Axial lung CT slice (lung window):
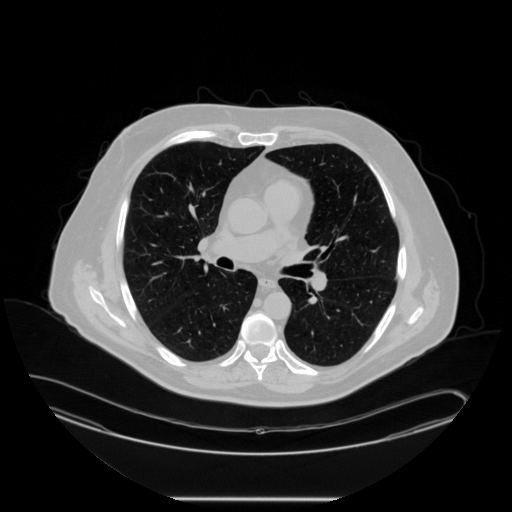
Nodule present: no